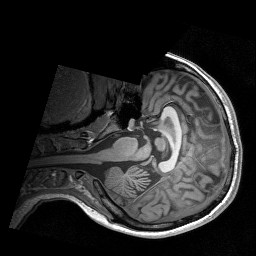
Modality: T1w
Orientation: axial
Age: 28
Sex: female
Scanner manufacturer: siemens
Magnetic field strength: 3 T
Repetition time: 1.9 s
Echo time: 0.00226 s